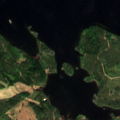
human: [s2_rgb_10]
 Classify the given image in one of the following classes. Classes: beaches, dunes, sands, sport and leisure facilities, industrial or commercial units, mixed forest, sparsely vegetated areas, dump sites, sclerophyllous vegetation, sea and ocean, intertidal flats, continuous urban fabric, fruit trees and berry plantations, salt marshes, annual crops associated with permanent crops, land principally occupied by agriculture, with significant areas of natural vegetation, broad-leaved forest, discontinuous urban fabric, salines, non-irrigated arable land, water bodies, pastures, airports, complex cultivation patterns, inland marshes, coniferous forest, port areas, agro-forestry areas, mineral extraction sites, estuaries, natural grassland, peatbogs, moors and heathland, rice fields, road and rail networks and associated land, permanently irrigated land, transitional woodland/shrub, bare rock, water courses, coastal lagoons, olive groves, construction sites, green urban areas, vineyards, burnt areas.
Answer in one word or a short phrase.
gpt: coniferous forest, mixed forest, water bodies